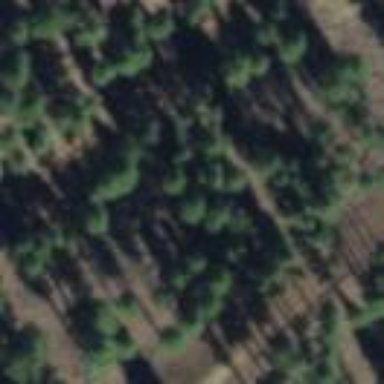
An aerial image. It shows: Woodland with evergreen needle-leaved trees.